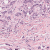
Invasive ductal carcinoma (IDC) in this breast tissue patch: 1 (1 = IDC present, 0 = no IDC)